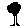
Label: tree